Question: Do you know if this chart, as shown in the following image, can be done in Excel?
Chart:

I don't even know how this kind of chart is named, so I cannot search in the web for tutorials. I don't need to display three points on every row as in this chart (one is enough), and even I can mark the control group manually.
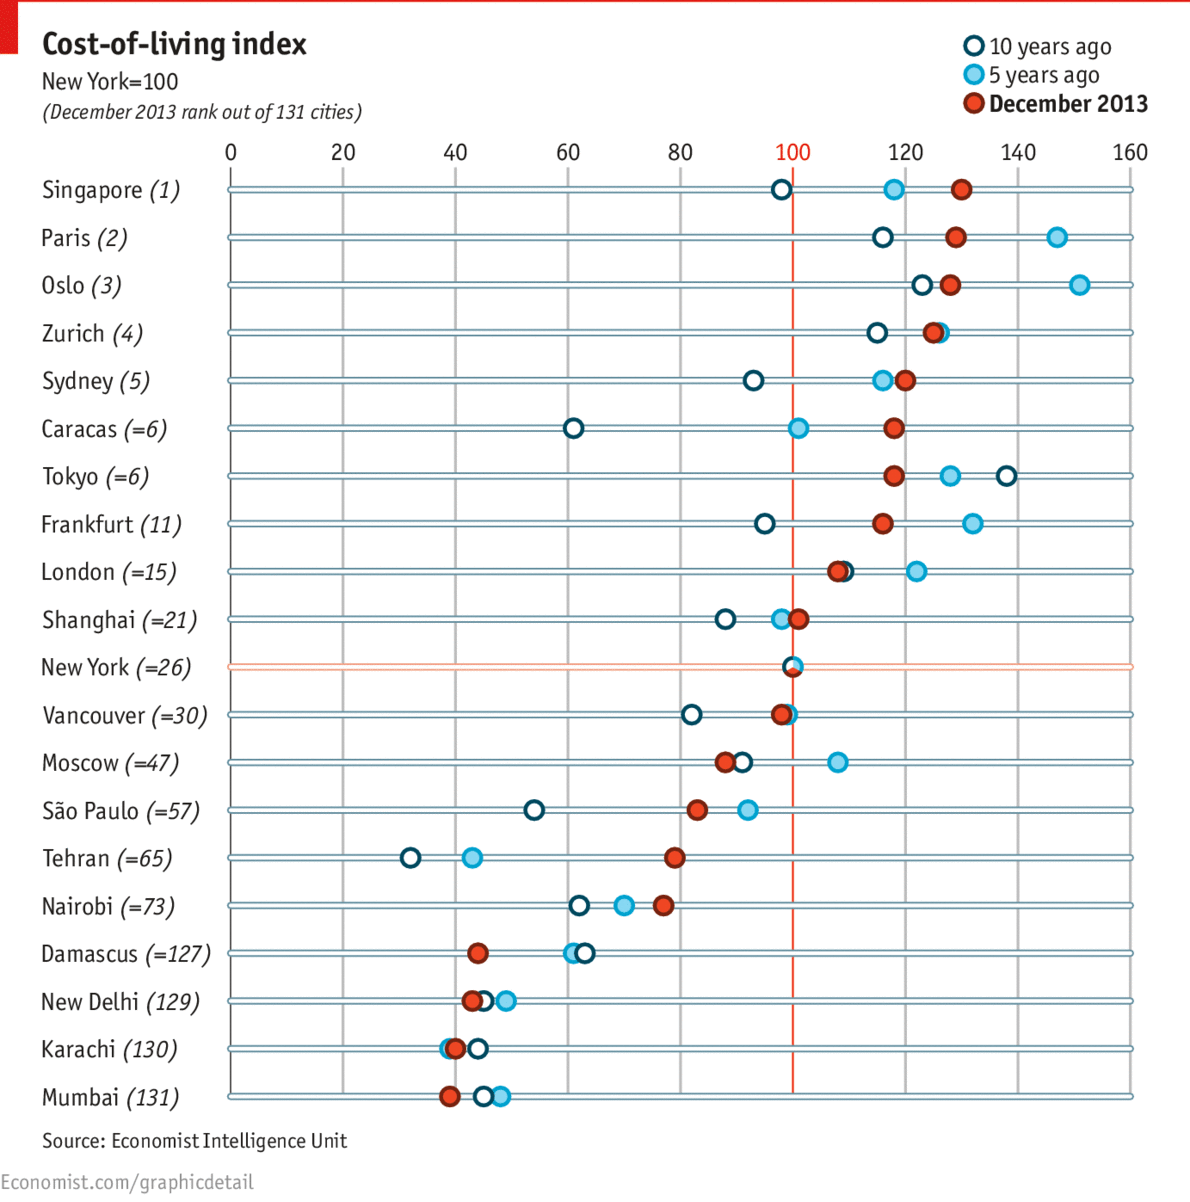
Answer: Yes this can be done in Excel.
If you want vertical orientation like on the picture above, then you should probably use the Scatter chart with quite some modifications. You would set the x values of the series to your values and the y values can be just 1,2,3,4,5.... The biggest problem with this approach would be how to display the correct categories. There is a tool to help you do that and it is discussed here: <URL>
For horizontal one you can use a normal line chart - with hidden line and only markers visible (Excel doesn't support vertical line graphs).
Even three groups are easy to do, you just need to add three series and format them accordingly.
The lines are also quite easy to do, you add minor / major gridlines to the chart and then format those as well.